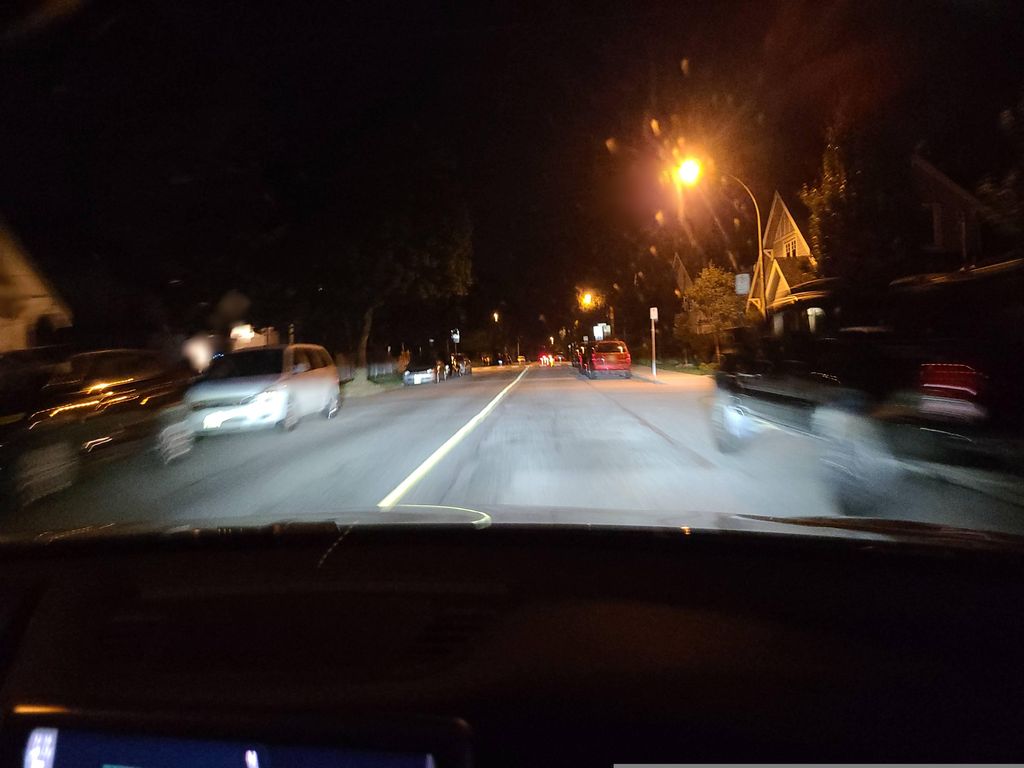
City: vancouver